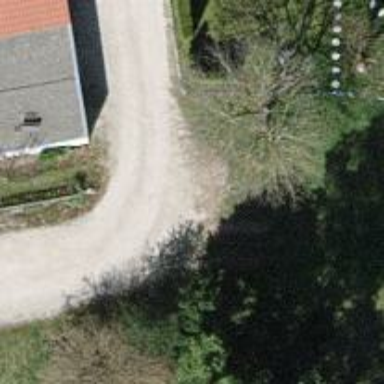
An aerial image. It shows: Driveway.